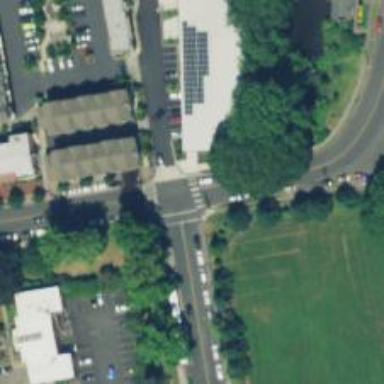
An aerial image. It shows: Marked crossing on the road.